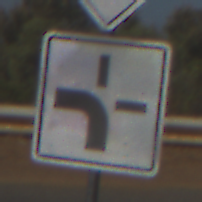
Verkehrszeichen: VerlaufVorfahrtsstrasse1
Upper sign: Vorfahrtsstrasse
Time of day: MorningAfternoon
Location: Outdoor (Nature)
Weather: Clear
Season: NotSpecified
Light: Natural